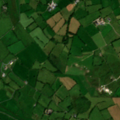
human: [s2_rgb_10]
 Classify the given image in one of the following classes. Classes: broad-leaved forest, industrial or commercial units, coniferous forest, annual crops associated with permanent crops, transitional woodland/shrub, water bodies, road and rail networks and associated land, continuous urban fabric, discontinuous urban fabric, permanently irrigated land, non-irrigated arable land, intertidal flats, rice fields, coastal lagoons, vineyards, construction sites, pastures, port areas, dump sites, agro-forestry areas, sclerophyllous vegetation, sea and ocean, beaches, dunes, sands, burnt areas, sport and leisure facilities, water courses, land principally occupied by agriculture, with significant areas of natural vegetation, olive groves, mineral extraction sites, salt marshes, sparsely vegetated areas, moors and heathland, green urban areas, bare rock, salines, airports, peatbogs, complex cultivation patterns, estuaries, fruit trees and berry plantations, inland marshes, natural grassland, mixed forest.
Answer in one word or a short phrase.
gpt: pastures